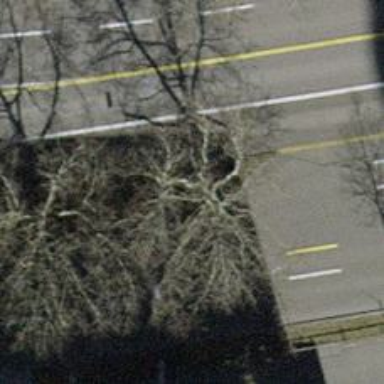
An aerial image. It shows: Avenue of broadleaved trees forming tree row.